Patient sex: M
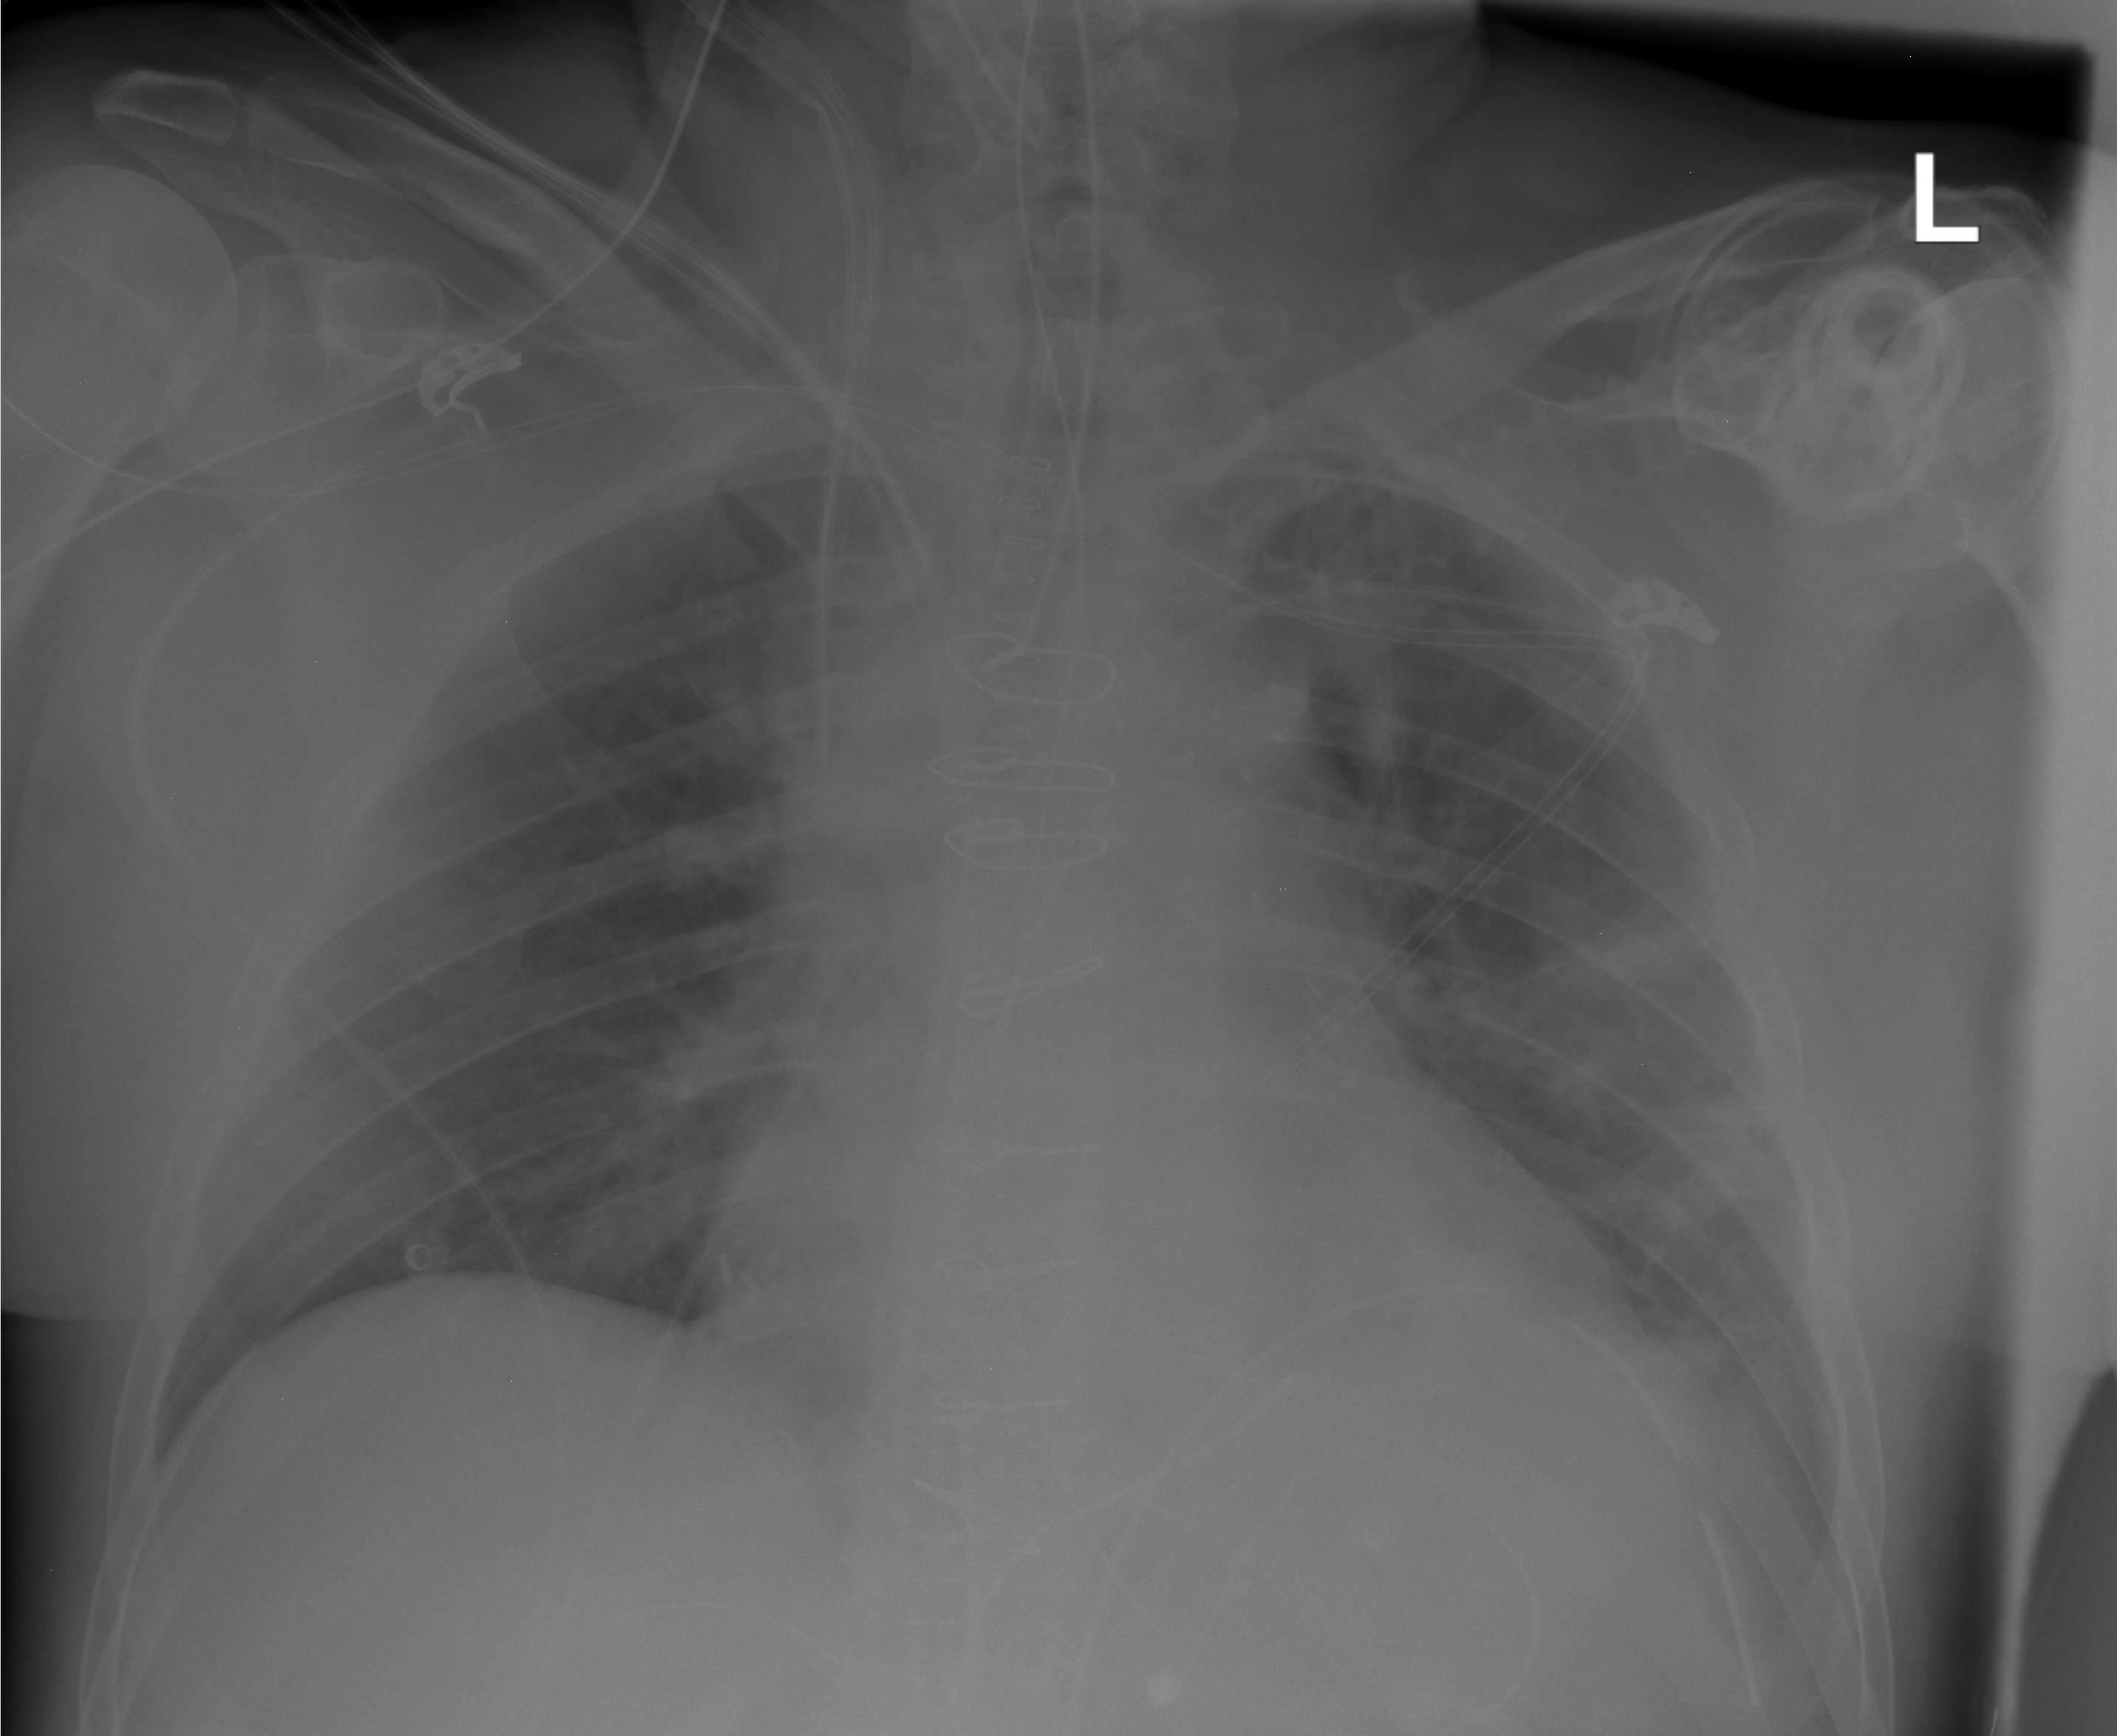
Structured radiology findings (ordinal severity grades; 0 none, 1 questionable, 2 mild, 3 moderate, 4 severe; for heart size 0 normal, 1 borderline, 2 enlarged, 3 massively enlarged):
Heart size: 2
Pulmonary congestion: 0
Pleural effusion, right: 0
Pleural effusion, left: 0
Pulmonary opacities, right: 0
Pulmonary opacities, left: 0
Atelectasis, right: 0
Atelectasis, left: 2